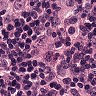
Metastatic tissue present: yes